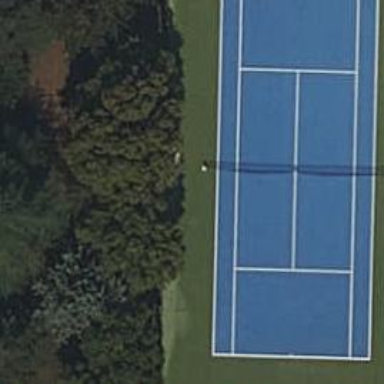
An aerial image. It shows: Tennis court on the leisure land pitch.